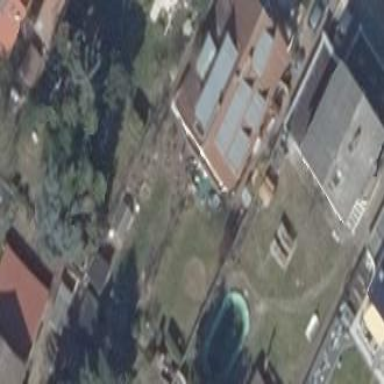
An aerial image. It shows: Detached building with gabled roof.